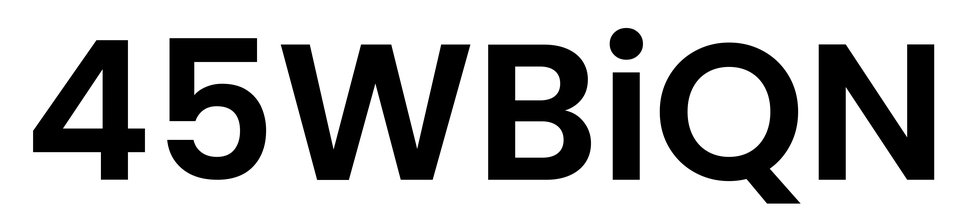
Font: Poppins-SemiBold